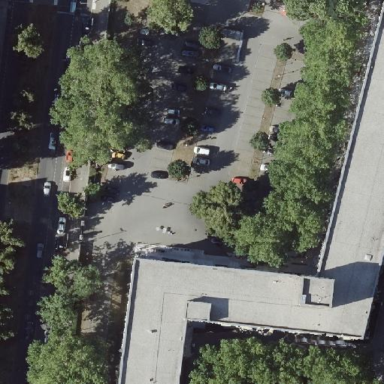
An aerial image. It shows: Mall building.